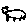
Label: cat